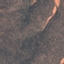
Land use / land cover: HerbaceousVegetation